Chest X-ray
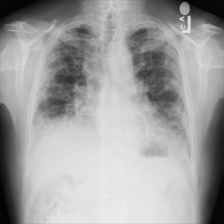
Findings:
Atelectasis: negative
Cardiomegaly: negative
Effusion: negative
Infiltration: negative
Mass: negative
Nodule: negative
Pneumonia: negative
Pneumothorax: negative
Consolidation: negative
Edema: negative
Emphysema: negative
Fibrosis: negative
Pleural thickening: negative
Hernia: negative